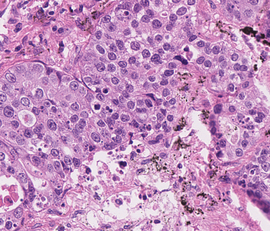
Tumor epithelial tissue: yes
Tumor-associated stroma tissue: yes
Normal tissue: no